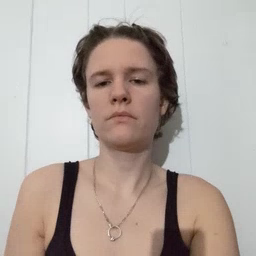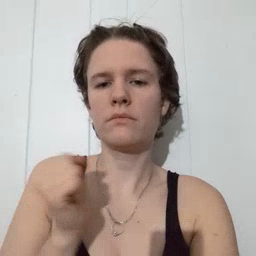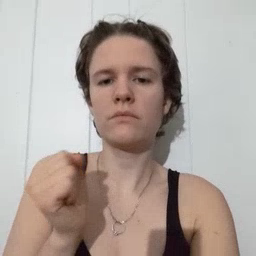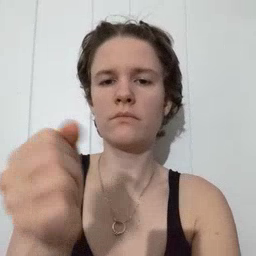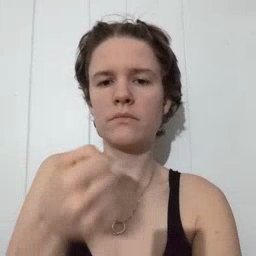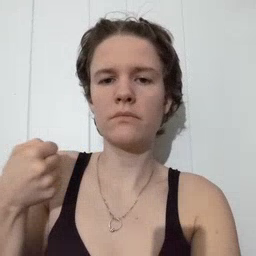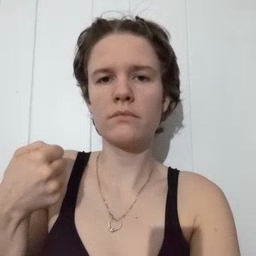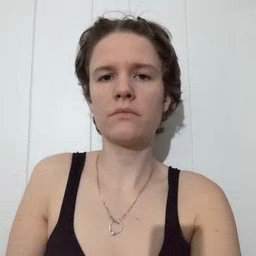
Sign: refrigerator